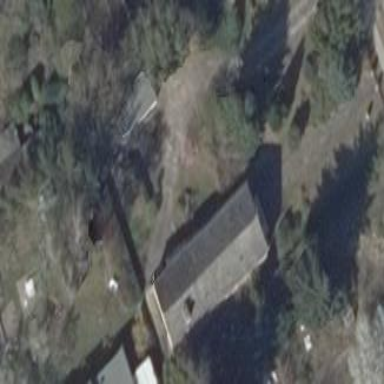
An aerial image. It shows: Chapel building.